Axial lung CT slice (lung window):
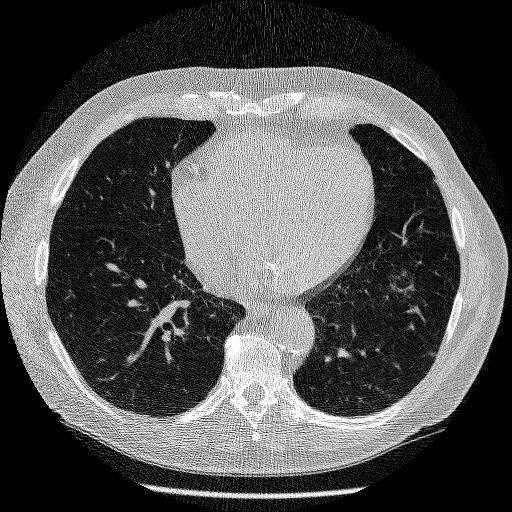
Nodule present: no